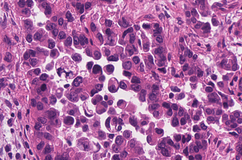
Tumor epithelial tissue: yes
Tumor-associated stroma tissue: yes
Normal tissue: no